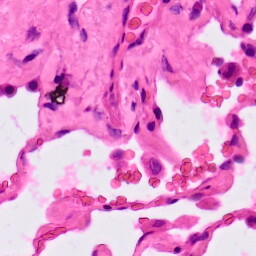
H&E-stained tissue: Lung